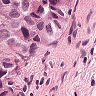
Metastatic tissue present: yes